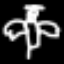
Label: angel